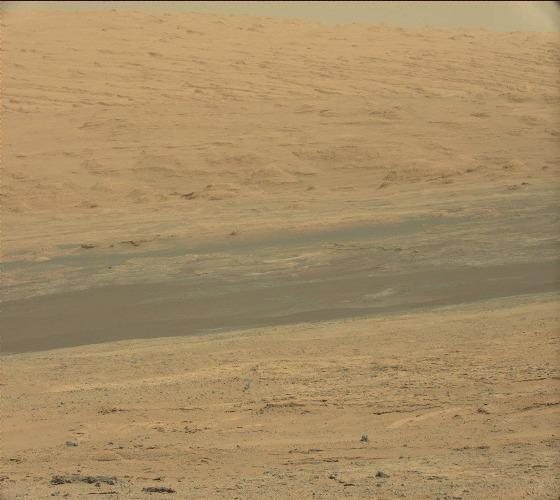
Terrain classes present: Gravel / Sand / Soil, Sky / Distant Mountains